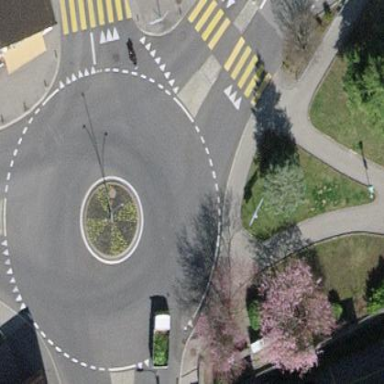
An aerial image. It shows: Secondary road around roundabout.